Question: I have a dictionary 'aggregate_dict' that has letters a:z as keys, with each key having a list containing exactly 11 numerical values between 0 and 1 as its associated value. I wish to use this data to create a scatter plot with the letters in the alphabet arranged from a to z on the x axis, and each of the values for the given letter on the y axis, like this:

I normally hash this out in R in a second, but I don't have R on the machine I'm working on and I don't have admin rights, so I'm left to do it in Python. I'm trying to go about this in the following way (with simplified dict below):
'''
from matplotlib import pyplot
def scatterplot(x,y):
pyplot.plot(x,y,'b.')
pyplot.ylim(0,1)
pyplot.title("Relative Frequency of Letters")
pyplot.show()
x_vals = []
y_vals = []
aggregate_dict = {'a':[.1,.2,.3],'b':[.2,.3,.4]}
for u in aggregate_dict:
x_vals.append(u)
y_vals.append(aggregate_dict[u])
scatterplot( x_vals, y_vals )
'''
Unfortunately, this approach yields the following trace:
'''
Traceback (most recent call last):
File "C:/Users/dduhaime/Desktop/letter_distributions_each_section_tale.py", line 74, in <module>
scatterplot(x_vals, y_vals )
File "C:/Users/dduhaime/Desktop/letter_distributions_each_section_tale.py", line 56, in scatterplot
pyplot.plot(x,y,'b.')
File "C:\Python27\ArcGIS10.2\lib\site-packages\matplotlib\pyplot.py", line 2987, in plot
ret = ax.plot(*args, **kwargs)
File "C:\Python27\ArcGIS10.2\lib\site-packages\matplotlibxes.py", line 4138, in plot
self.add_line(line)
File "C:\Python27\ArcGIS10.2\lib\site-packages\matplotlibxes.py", line 1497, in add_line
self._update_line_limits(line)
File "C:\Python27\ArcGIS10.2\lib\site-packages\matplotlibxes.py", line 1508, in _update_line_limits
path = line.get_path()
File "C:\Python27\ArcGIS10.2\lib\site-packages\matplotlib\lines.py", line 743, in get_path
self.recache()
File "C:\Python27\ArcGIS10.2\lib\site-packages\matplotlib\lines.py", line 420, in recache
x = np.asarray(xconv, np.float_)
File "C:\Python27\ArcGIS10.2\lib\site-packages
umpy\core
umeric.py", line 320, in asarray
return array(a, dtype, copy=False, order=order)
ValueError: could not convert string to float: a
'''
Does anyone know how I might be able to resolve this error and carry on with my plot? I would be grateful for any advice you can offer!
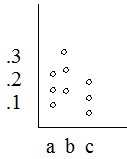
Answer: '''
import matplotlib.pyplot as plt
from matplotlib.ticker import FuncFormatter, MultipleLocator
x_data = np.arange(97, 110)
y_data = np.random.rand(len(x_data))
def ord_to_char(v, p=None):
return chr(int(v))
fig, ax = plt.subplots()
ax.plot(x_data, y_data, 'x')
ax.xaxis.set_major_formatter(FuncFormatter(ord_to_char))
ax.xaxis.set_major_locator(MultipleLocator(1))
plt.show()
'''
Relevant doc: <URL>